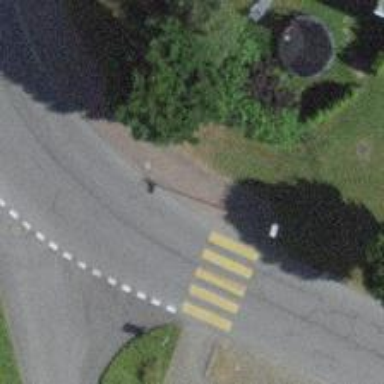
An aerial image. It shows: Kerb serving as barrier.